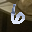
Label: 6